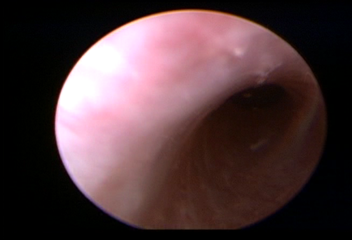
Modality: WLC
Class: Normal mucosa
Bladder cancer association: No